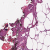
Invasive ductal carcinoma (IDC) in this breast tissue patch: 0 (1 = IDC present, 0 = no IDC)